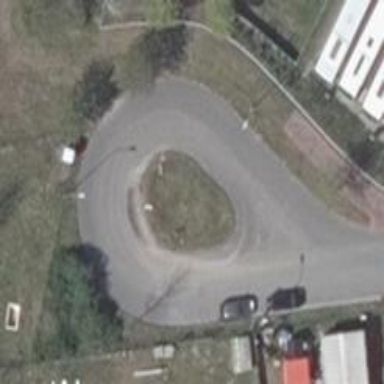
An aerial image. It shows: Turning loop on the road.